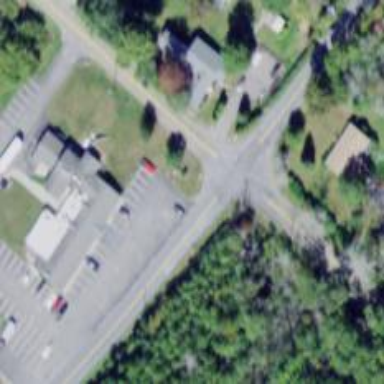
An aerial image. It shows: Road with stop sign.